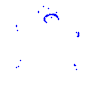
Particle: proton